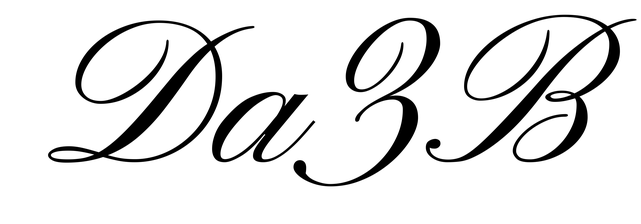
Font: PinyonScript-Regular